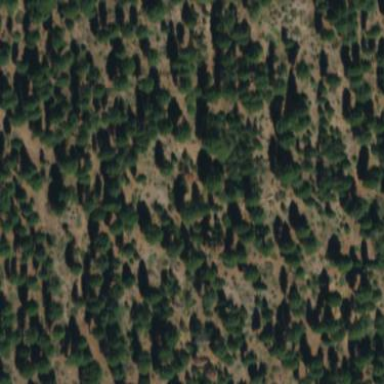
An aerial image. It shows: Greenfield woodland with evergreen needle-leaved trees.